Interaction volume radius: 10 \u00c5
Interaction volume height: 20 \u00c5
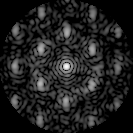
Disorder parameter: 0.5278